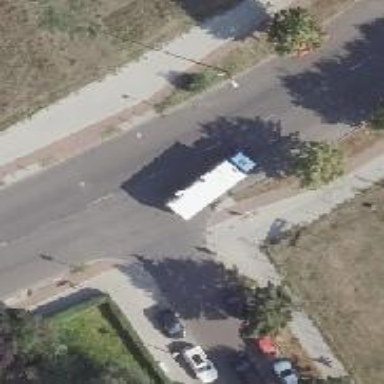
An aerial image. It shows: Unmarked crossing on footway.